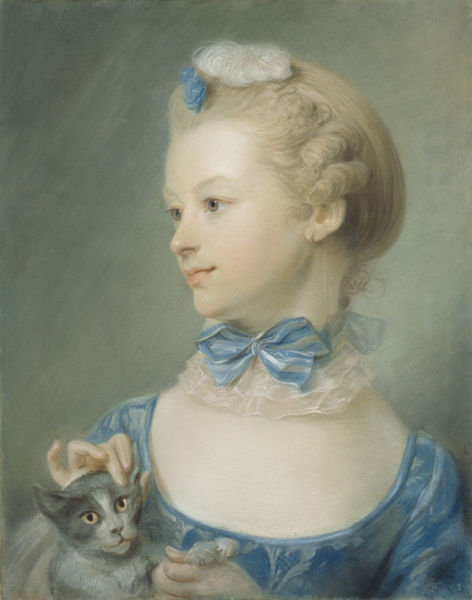
Titel: Mädchen mit Katze
Künstler: Jean-Baptiste Perroneau
Standort: Karlsruhe
Institution: Staatliche Kunsthalle Karlsruhe
Schlagwörter: blau, blue, fancy, hands, hat, oil, velvet, white, women, collar, dress, face, female, formal, gray, grey, hair, lace, lady, nose, old, painting, parlor, portrait, wall, woman, yellow, flowers, looking, brown, hand, profile, flower, frau, skin, background, ear, girl, head, young, child, eyes, feet, noble, ribbon, light, drawing, bust, gaze, look, bonnet, chin, fur, mouth, scarf, silk, french, curls, blond, smile, curl, photo, tie, satin, smiling, victorian, monet, cheeks, neck, cat, style, art, beauty, detail, ears, pastel, english, medieval, eye, earring, stroking, impressionist, finger, fingers, chest, beautiful, fair, lips, pale, blue dress, claws, paw, paws, whiskers, colour, kitten, paint, stylized, cheek, eyebrows, ribbons, neoclassical, rococo, rich, little, bow, pet, realistic, schleife, royalty, bowtie, potrait, blonde, wig, historic, puff, malerei, pretty, princess, european, wealthy, young girl, holding, young woman, real, right, aristocrat, neckline, young women, girl with cat, headress, choker, curly hair, brows, curly, century, mouts, fine, claw, lash, paintin, 1800s, brown eyes, delicate, feline, cuddling, tender, kitty, petting, katze, wihte, mid century, scoop, fingres, blue bow, madame, sicirpety, looks to side, englisch, brocade, backdrop, looking away, curled, scoop neck, powdered, blue flower, chins, gir, carriera, blue flowers, young womna, freganord, chince, neckercheif, snuggle, maidedn, fair skin, haor, cat lady, kiten, masni, looking to the left, curled hair, white woman holding cat, grey cat, petting cat, gray cat, littl, палец, brocaide, hair adornment, pinky, refined, bpw, blionde, eighteenth